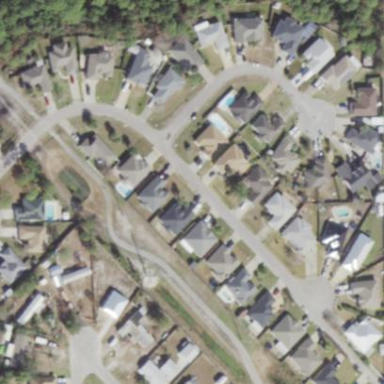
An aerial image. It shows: This residential area consists of single-family homes.